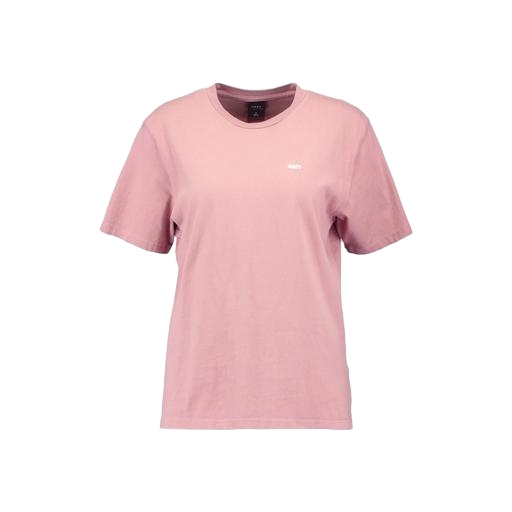
pink tee, pink boyfriend t-shirt, pink pima logo tee, white background